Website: apple
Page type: gifting
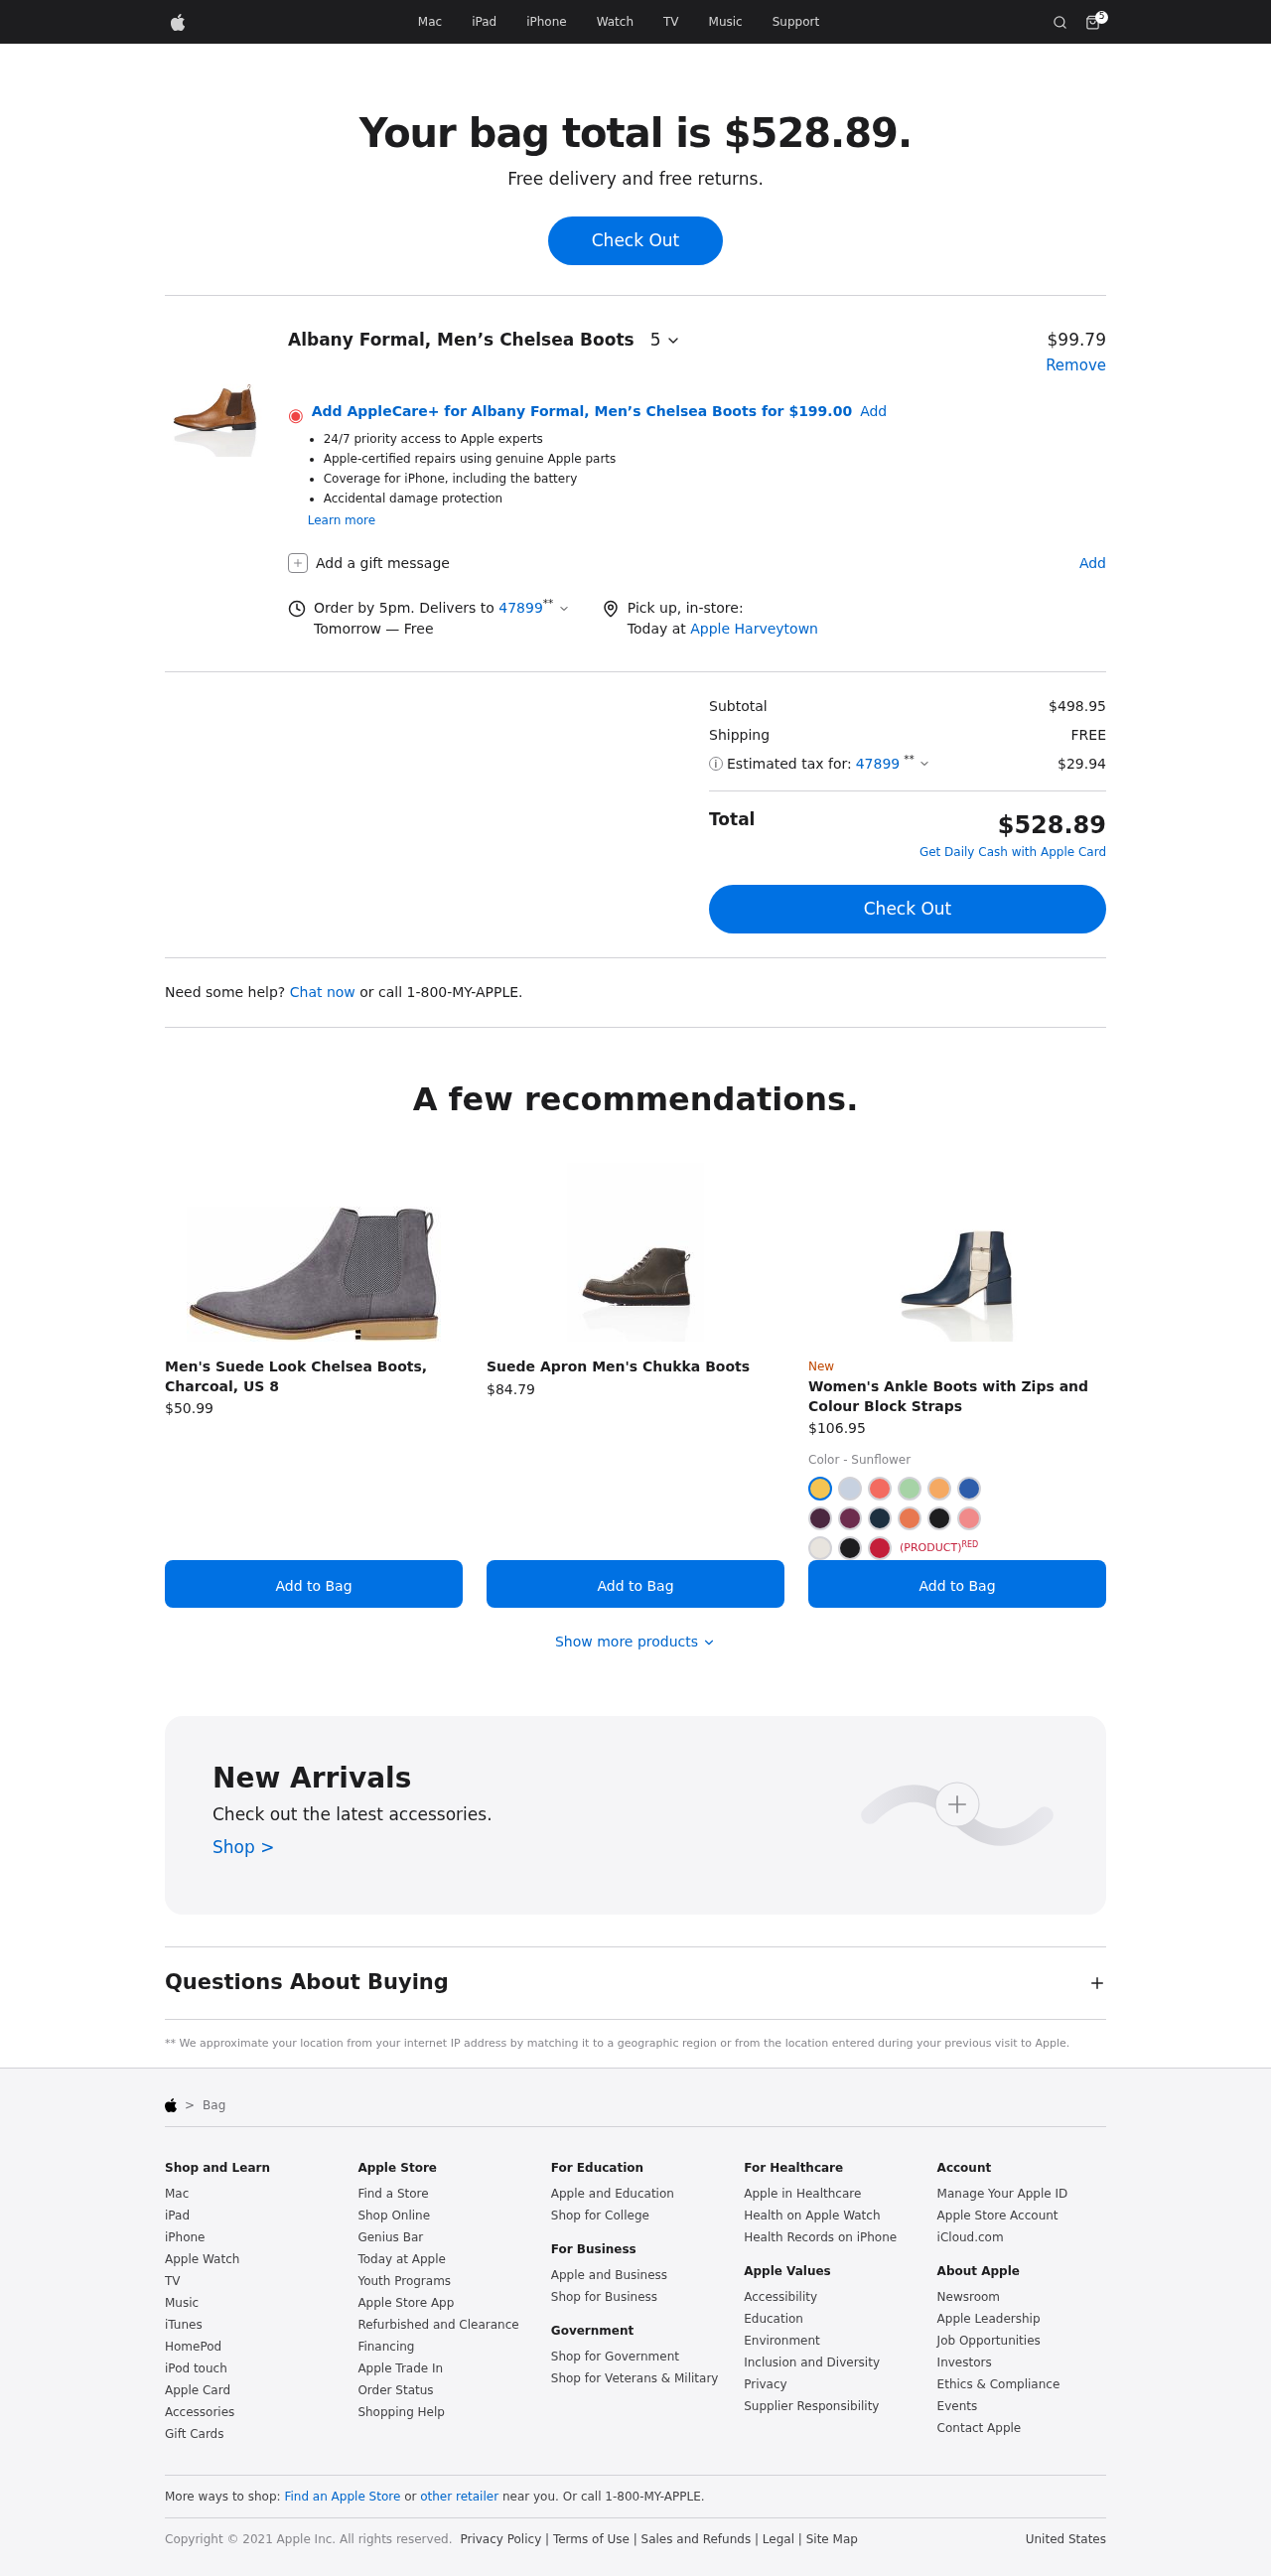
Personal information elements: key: PII_CITY
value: Harveytown
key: PII_POSTCODE
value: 47899
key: PII_POSTCODE2
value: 47899
Product elements: key: PRODUCT1_NAME
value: Albany Formal, Men’s Chelsea Boots
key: PRODUCT1_PRICE
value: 99.79
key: PRODUCT1_QUANTITY
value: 5
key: PRODUCT2_NAME
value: Men's Suede Look Chelsea Boots, Charcoal, US 8
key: PRODUCT2_PRICE
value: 50.99
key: PRODUCT3_NAME
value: Suede Apron Men's Chukka Boots
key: PRODUCT3_PRICE
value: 84.79
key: PRODUCT4_NAME
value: Women's Ankle Boots with Zips and Colour Block Straps
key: PRODUCT4_PRICE
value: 106.95
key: PRODUCT1_APPLECARE_PRICE
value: $199.00
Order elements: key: ORDER_NUM_ITEMS
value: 5
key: ORDER_TOTAL
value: $528.89
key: ORDER_SUBTOTAL
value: $498.95
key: ORDER_SHIPPING_COST
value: FREE
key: ORDER_TAX
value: $29.94